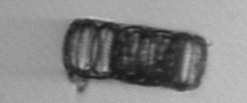
Label: Paralia_sulcata